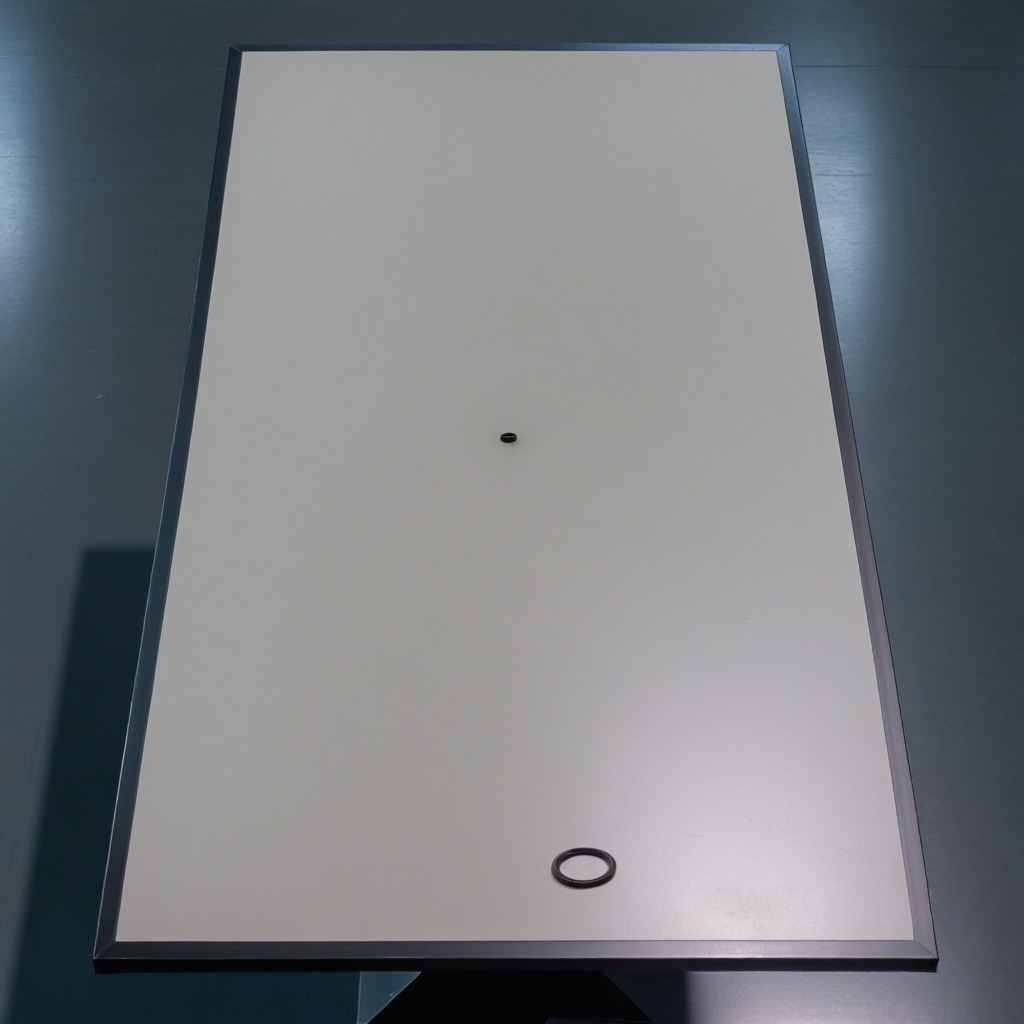
A rubber O-ring is lying on the tabletop.